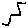
Label: zigzag